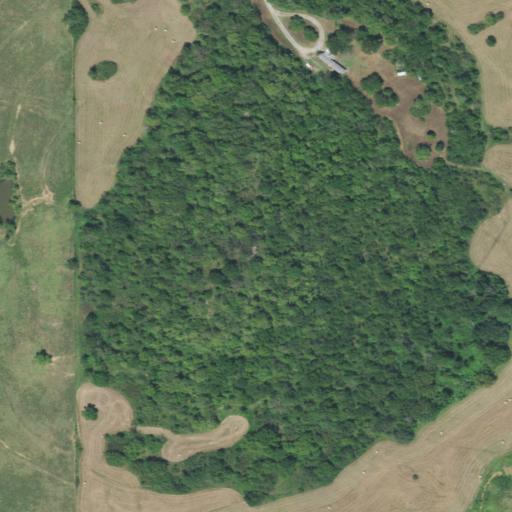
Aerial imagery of mountain in Oklahoma named Jesse James Hill containing deciduous forest, pasture, shrub, open development, and open water